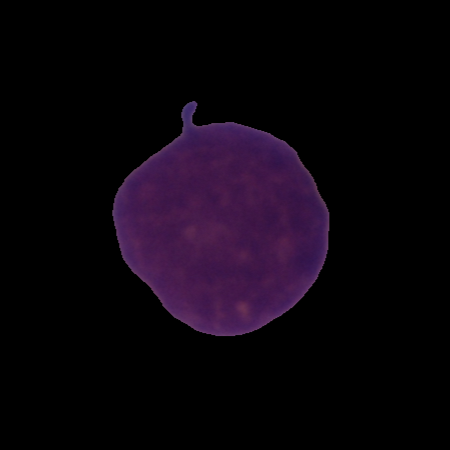
Label: cancer